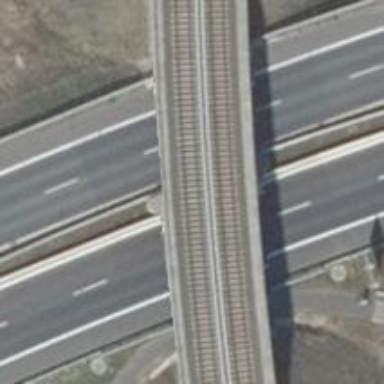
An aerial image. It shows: Asphalt motorway with primary highway classification.